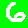
Digit: 6